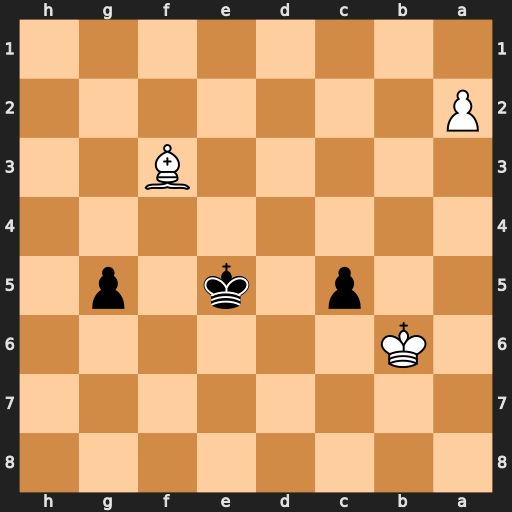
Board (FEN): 8/8/1K6/2p1k1p1/8/5B2/P7/8
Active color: b
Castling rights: -
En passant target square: -
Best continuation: c4 Bd1 c3 Kb5 g4